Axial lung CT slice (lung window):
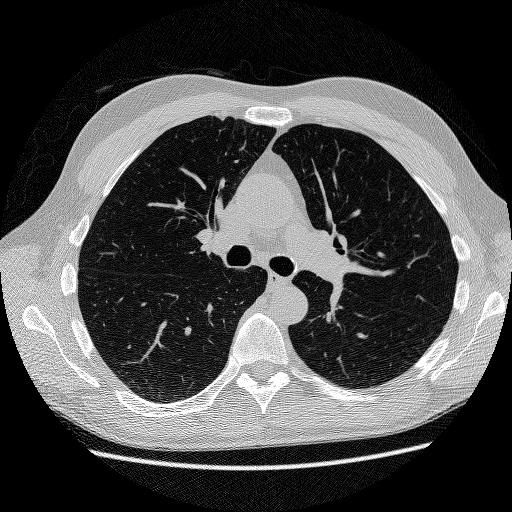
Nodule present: no